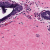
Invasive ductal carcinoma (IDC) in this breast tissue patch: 0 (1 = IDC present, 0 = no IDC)